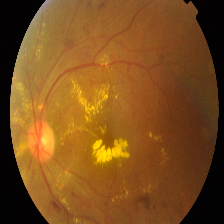
Diabetic retinopathy grade: Proliferative DR